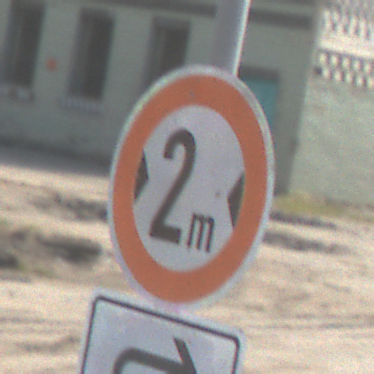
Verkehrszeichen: TatsaechlicheBreite2
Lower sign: RichtungsangabeDurchPfeile5
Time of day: Midday
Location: Outdoor (Suburban)
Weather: PartlyCloudy
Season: NotSpecified
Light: Natural